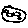
Label: moon